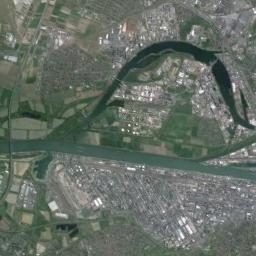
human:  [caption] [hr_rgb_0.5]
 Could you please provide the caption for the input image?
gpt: A turquoise river passes through the city, Dividing the city into two parts .

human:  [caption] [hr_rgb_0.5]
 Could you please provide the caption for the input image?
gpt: The dark green river with some tributaries goes through the residential area .

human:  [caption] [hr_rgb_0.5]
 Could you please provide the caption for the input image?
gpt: The river goes through farmland and houses .

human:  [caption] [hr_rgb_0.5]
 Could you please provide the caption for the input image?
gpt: There are many buildings beside the river .

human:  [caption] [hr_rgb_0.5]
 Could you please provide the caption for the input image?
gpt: There are many buildings and green farmlands near the river .